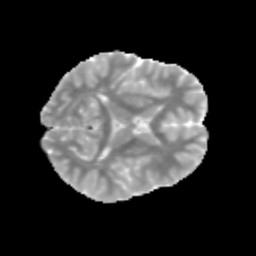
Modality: MD
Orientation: axial
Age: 11
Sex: male
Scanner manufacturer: siemens
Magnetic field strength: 3 T
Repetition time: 3.8 s
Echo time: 0.07 s